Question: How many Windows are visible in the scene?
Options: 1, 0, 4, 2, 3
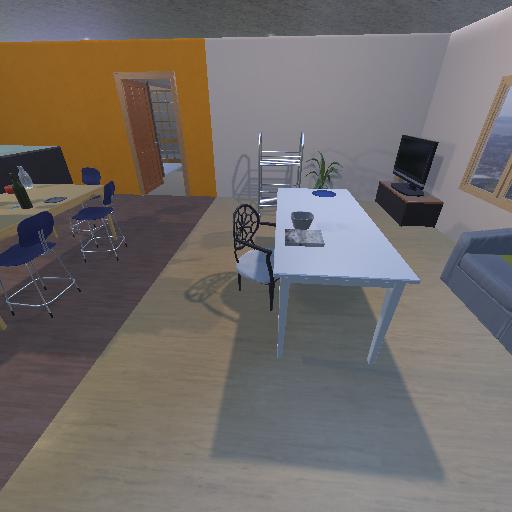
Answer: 1